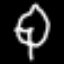
Label: leaf